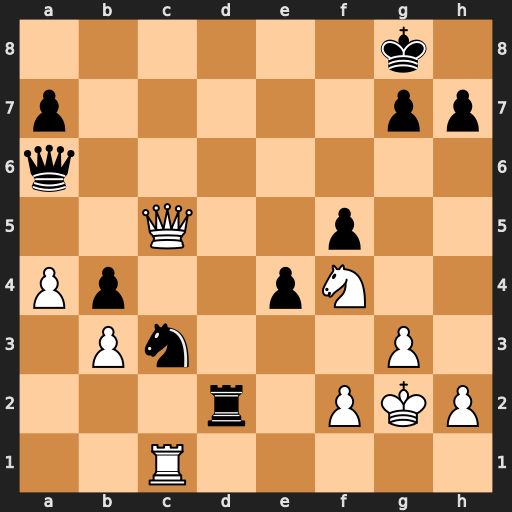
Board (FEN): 6k1/p5pp/q7/2Q2p2/Pp2pN2/1Pn3P1/3r1PKP/2R5
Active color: w
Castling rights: -
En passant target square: -
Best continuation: Qxb4